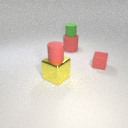
small green rubber cylinder to the right of small red rubber cylinder